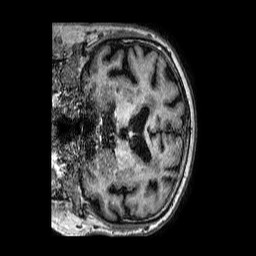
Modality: T1w
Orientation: coronal
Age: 78
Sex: male
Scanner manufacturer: philips
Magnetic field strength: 3 T
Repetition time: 0.006775 s
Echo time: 0.003045 s